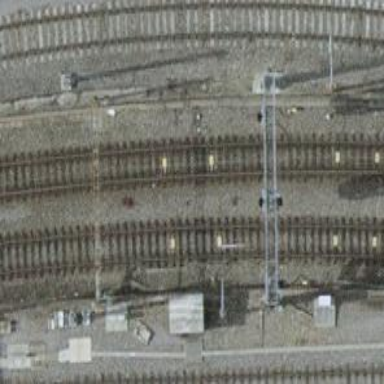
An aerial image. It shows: Railway signal.